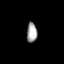
Tissue: lung
Cell type: Others
Senescence score: 0.2121
Nuclear area (px): 204
Mean DAPI intensity: 160.333